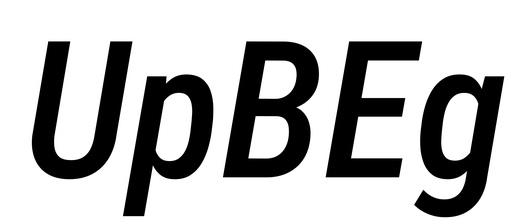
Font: Roboto-Italic_Condensed_Medium_Italic